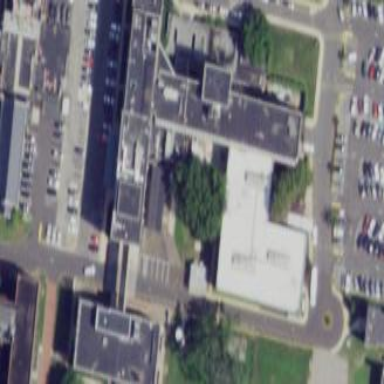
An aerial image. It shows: Healthcare facility identified as hospital.